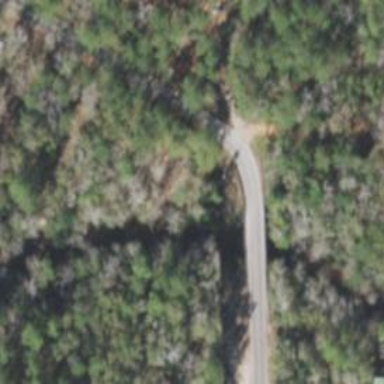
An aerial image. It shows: Unclassified road with bridge.